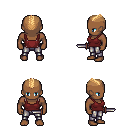
a pixel art fantasy rpg character, male body template, human, dark skin, maroon pirate shirt, metal pants, light blonde short mohawk hairstyle, dagger, four views (front, back, left, right), 2x2 character sprite sheet, small pixel art, hard edges, no anti-aliasing